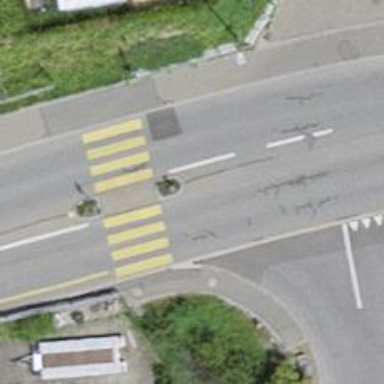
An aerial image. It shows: Public transport stop position.